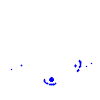
Particle: pion